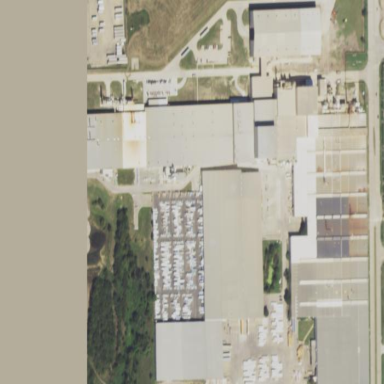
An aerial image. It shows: Industrial area with tile surfaces.